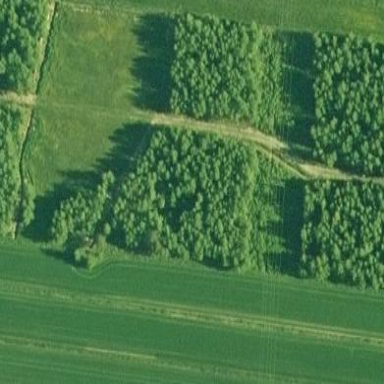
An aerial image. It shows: Forest area.